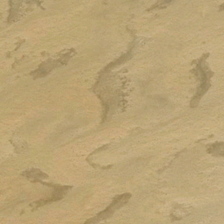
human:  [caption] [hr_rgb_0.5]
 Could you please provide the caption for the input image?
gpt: some ripples are in a piece of yellow desert .

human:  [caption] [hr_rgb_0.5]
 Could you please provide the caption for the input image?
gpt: a piece of sand in the desert is like fish scale .

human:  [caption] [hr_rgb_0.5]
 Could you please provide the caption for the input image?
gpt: a piece of desert is dusty ,barren and desolate .

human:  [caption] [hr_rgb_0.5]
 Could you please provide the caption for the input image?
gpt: some ripples are in a piece of yellow desert .

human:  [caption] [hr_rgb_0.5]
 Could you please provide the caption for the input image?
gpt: a piece of sand in the desert is like fish scale .